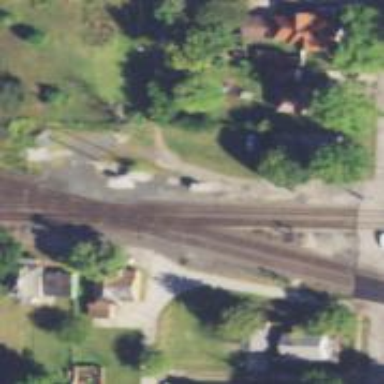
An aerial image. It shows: Junction on the railway.